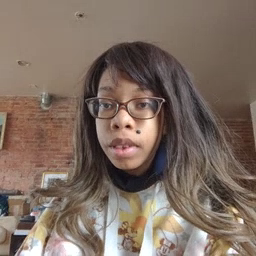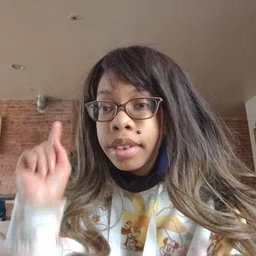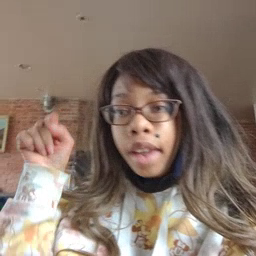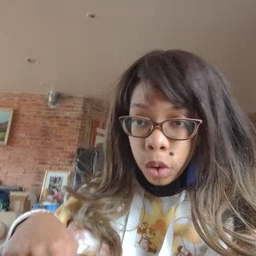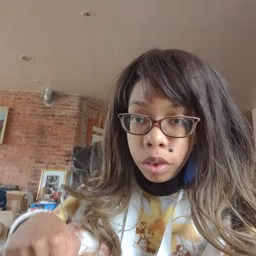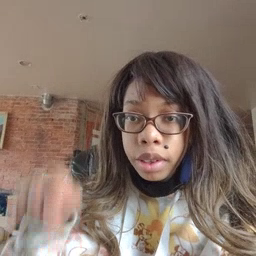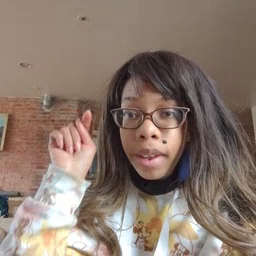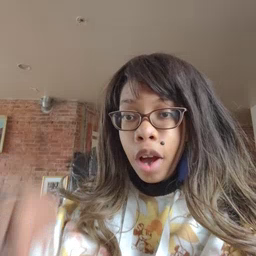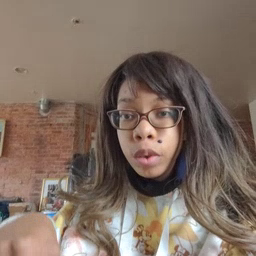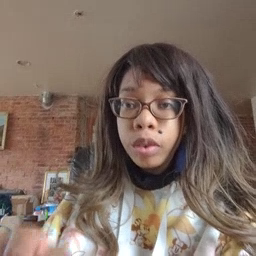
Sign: down